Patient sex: F
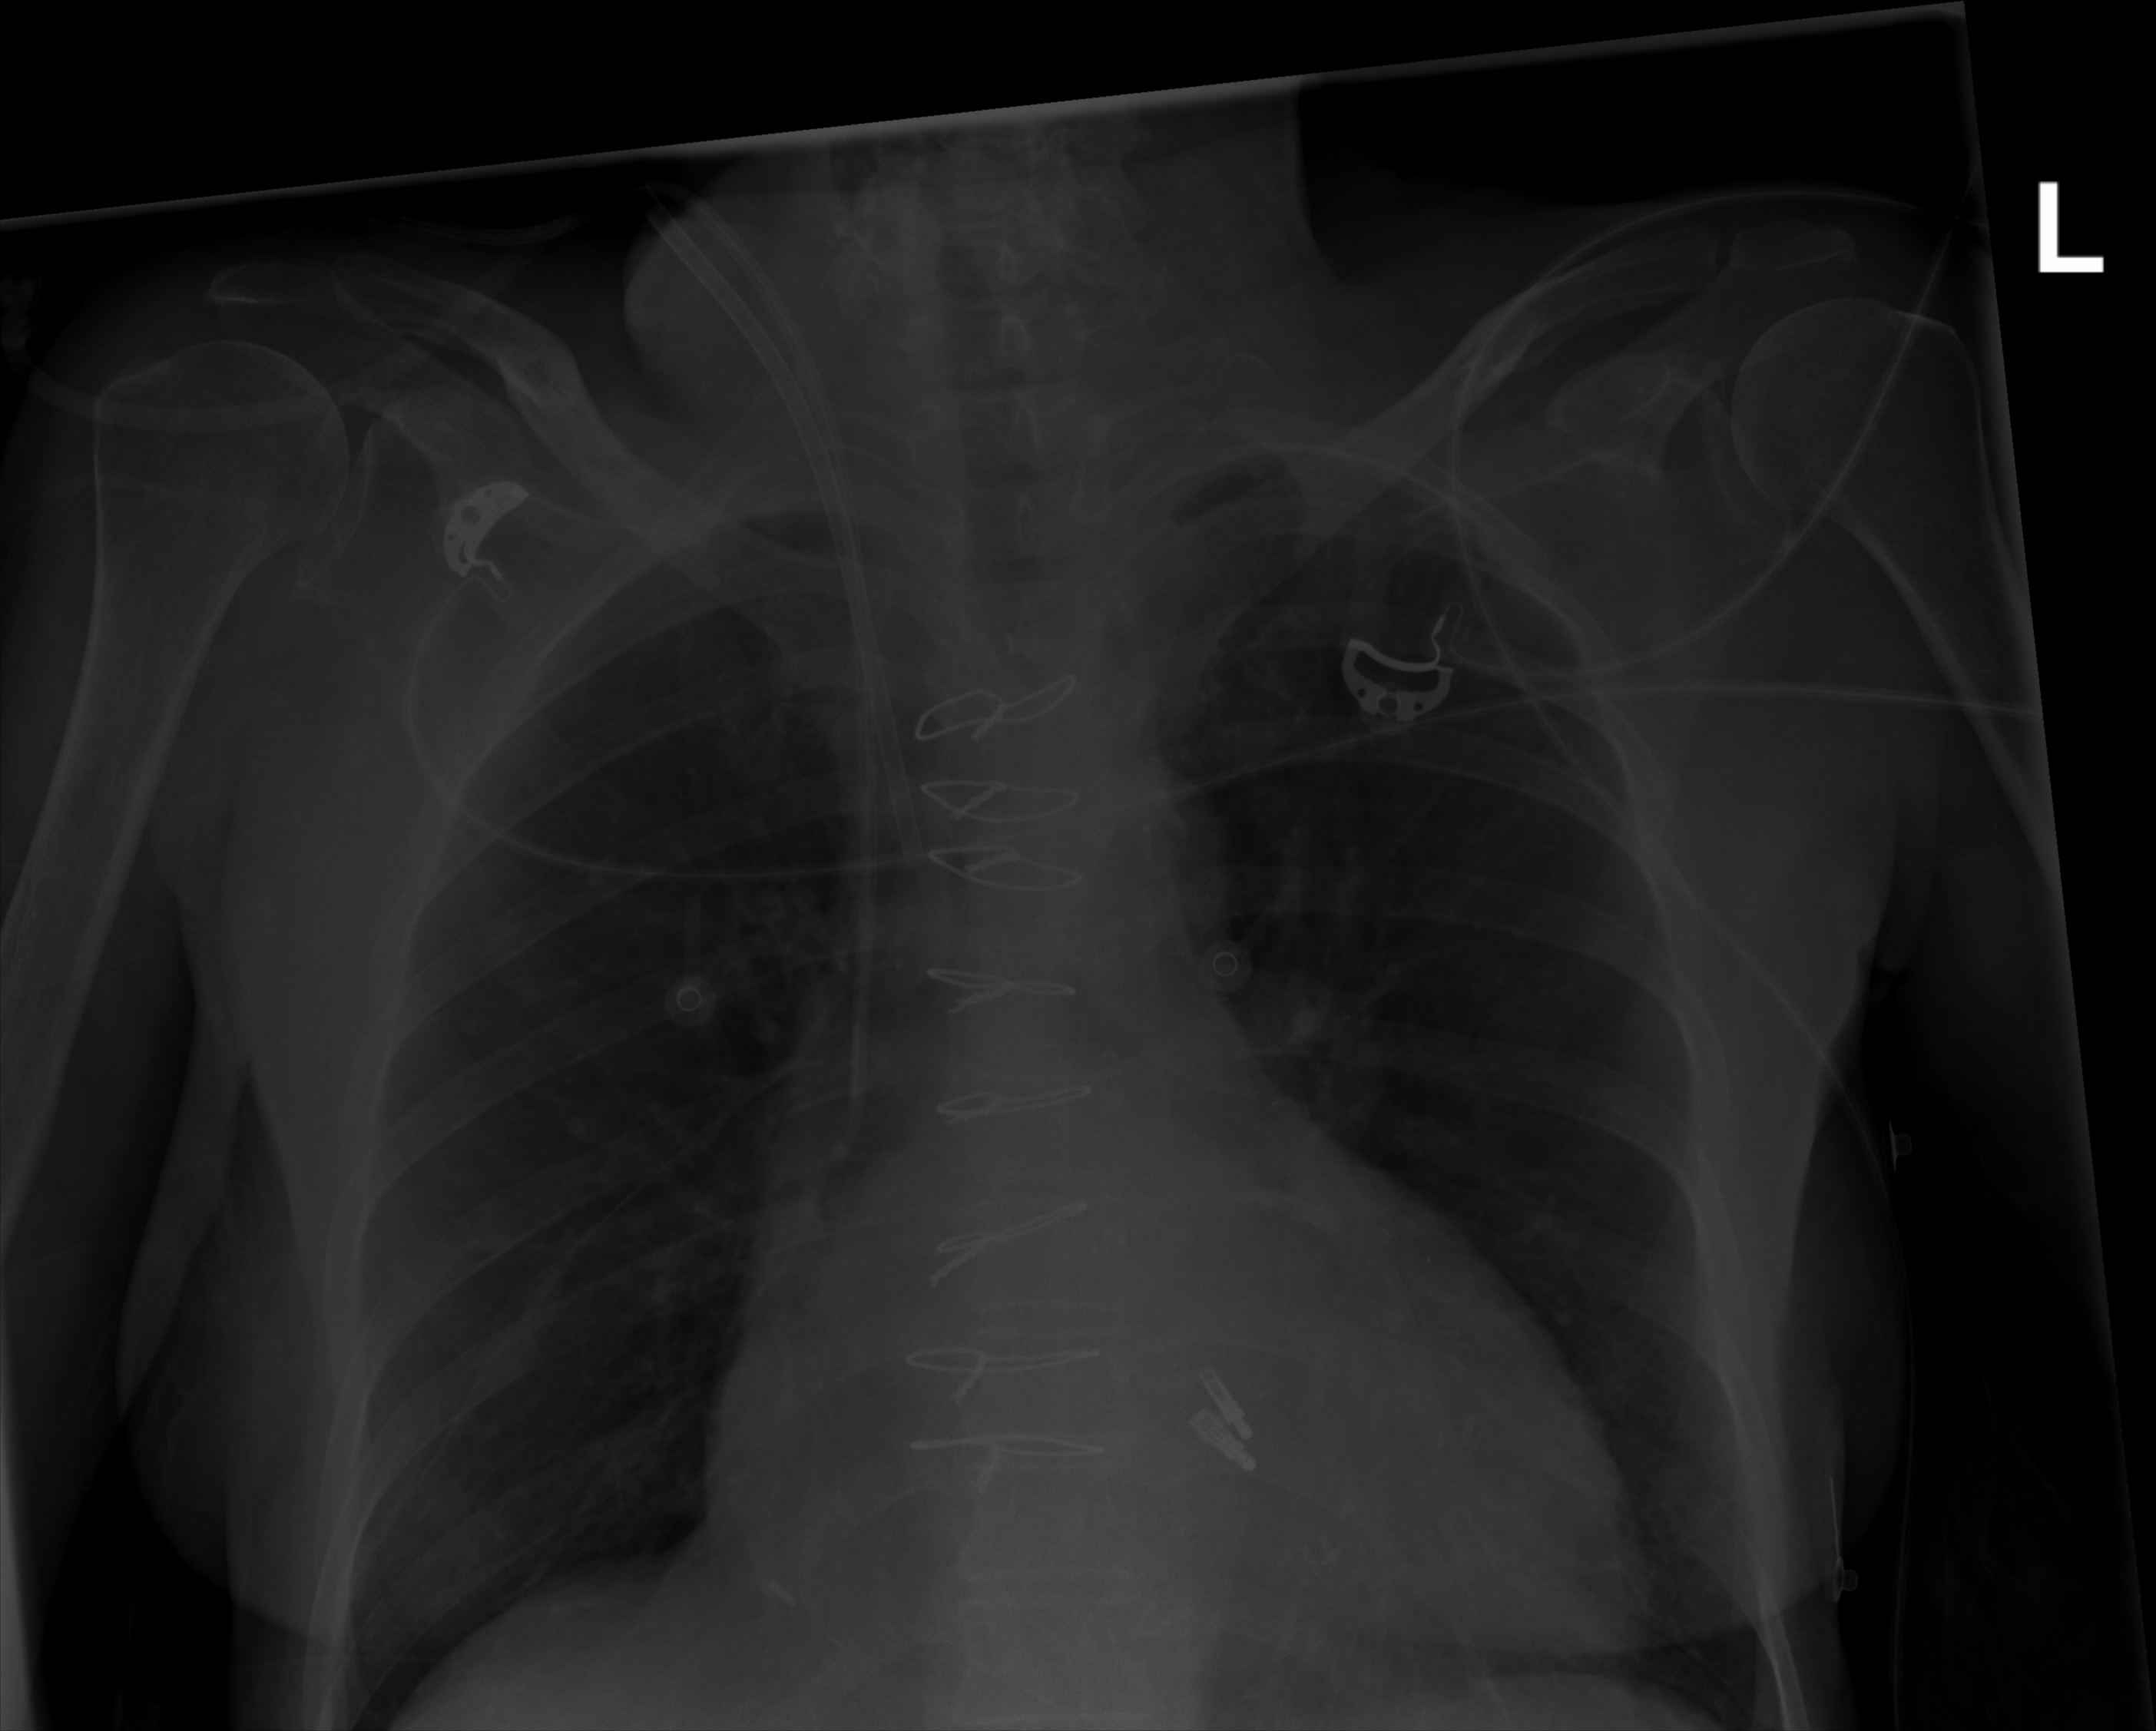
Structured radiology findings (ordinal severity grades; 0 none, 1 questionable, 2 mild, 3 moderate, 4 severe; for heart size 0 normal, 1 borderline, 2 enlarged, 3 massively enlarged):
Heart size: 2
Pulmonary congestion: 0
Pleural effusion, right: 0
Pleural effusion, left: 0
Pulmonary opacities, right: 0
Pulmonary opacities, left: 0
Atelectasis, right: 2
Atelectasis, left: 2